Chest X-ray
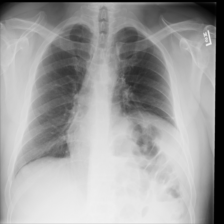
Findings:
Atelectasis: negative
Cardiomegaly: negative
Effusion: negative
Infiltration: negative
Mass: negative
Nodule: negative
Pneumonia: negative
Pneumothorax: negative
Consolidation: negative
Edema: negative
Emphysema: negative
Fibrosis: negative
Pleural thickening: negative
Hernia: negative